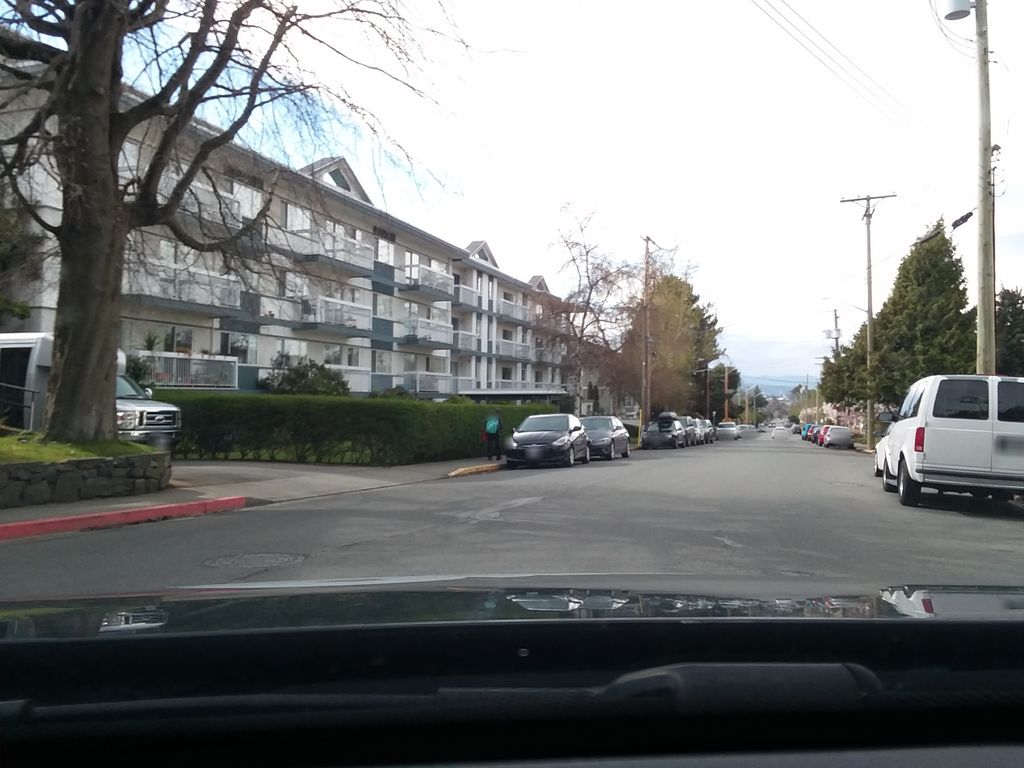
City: victoria